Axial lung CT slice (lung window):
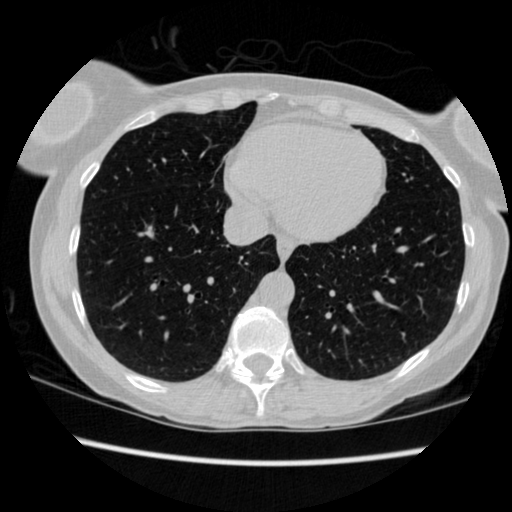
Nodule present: no